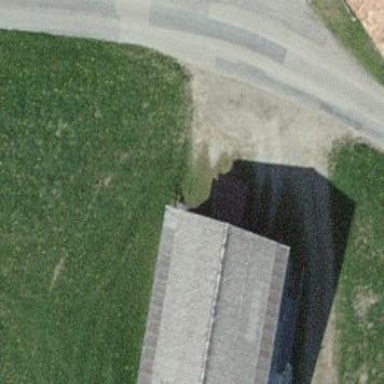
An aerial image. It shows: Garage.